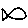
Label: fish